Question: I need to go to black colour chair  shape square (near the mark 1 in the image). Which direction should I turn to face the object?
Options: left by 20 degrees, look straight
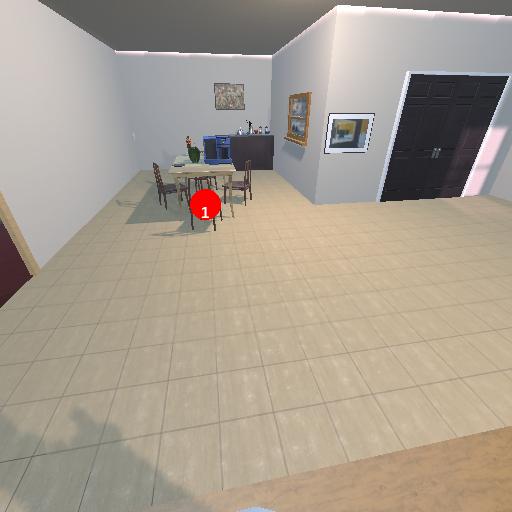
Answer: left by 20 degrees